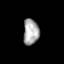
Tissue: skin
Cell type: Others
Senescence score: 0.7006
Nuclear area (px): 395
Mean DAPI intensity: 169.172